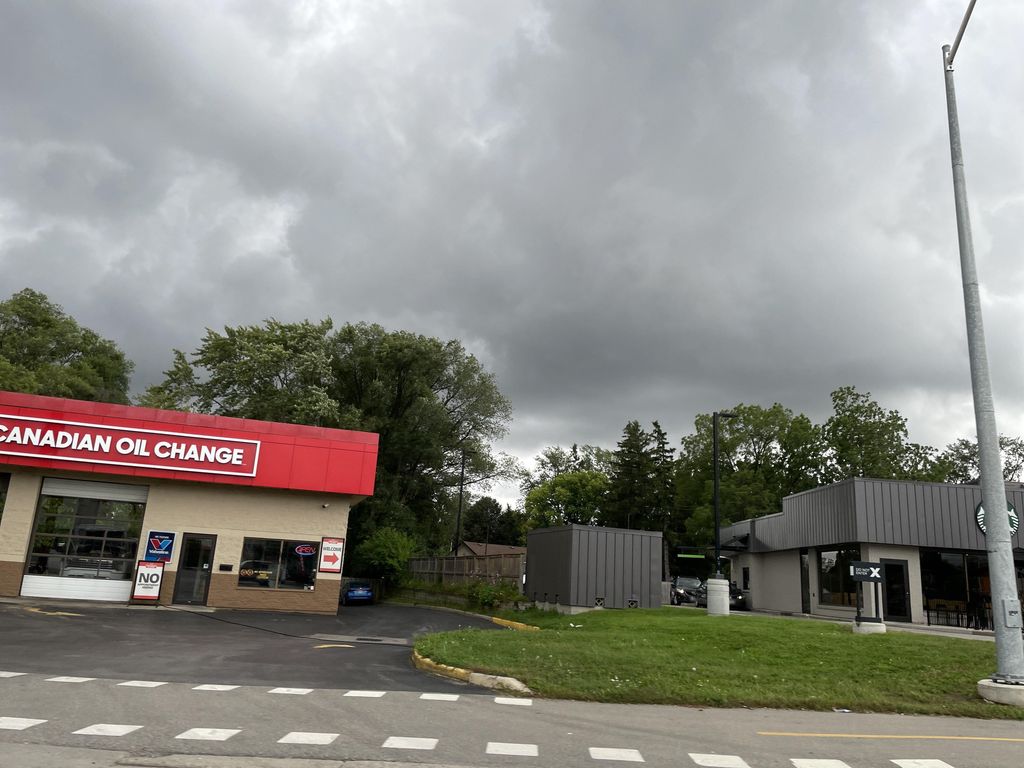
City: kitchener-waterloo